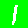
Digit: 1